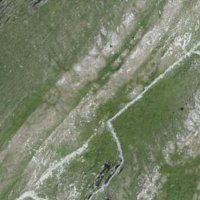
EUNIS habitat code: 24
Species observed at this site:
Dryas octopetala